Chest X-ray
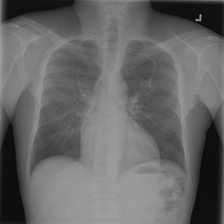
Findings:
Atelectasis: negative
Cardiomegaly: negative
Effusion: negative
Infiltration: negative
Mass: negative
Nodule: negative
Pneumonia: negative
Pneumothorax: negative
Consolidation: negative
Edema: negative
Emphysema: negative
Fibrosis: negative
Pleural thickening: negative
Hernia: negative